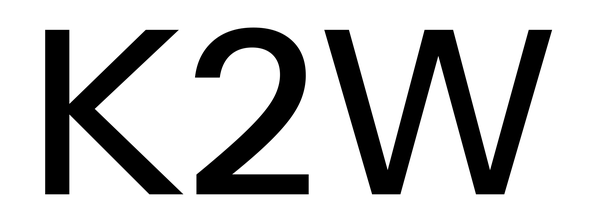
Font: InstrumentSans_Medium